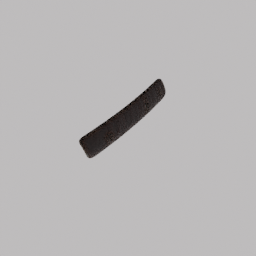
Label: animals